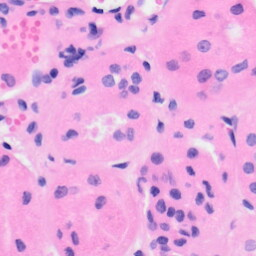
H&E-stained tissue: Kidney